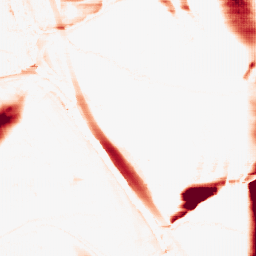
Category: morphological
Decomposition family: morphological_rect
Decomposition parameters: operation: opening
width: 50
height: 5
Upsampling method: fft_zeropad
Upsampling parameters: scale: 8
Upsampling scale: 8